Question: I have implemented a 'ViewPager' with 'Tab's using this tutorial:
<URL>
It works as I expected, but now I need to replace the 'Tab's with clickable 'ImageView's, Is there any simple way to do that?
this is the current result:

this is my current code:
'''
public class TabsViewPagerFragmentActivity extends FragmentActivity implements
ViewPager.OnPageChangeListener, TabHost.OnTabChangeListener
{
static final String TAG = "TabsActivity";
private TabHost mTabHost;
private ViewPager mViewPager;
private HashMap<String, TabInfo> mapTabInfo = new HashMap<String, TabsViewPagerFragmentActivity.TabInfo>();
private ViewPagerAdapter mPagerAdapter;
/**
* Maintains extrinsic info of a tab's construct
*/
private class TabInfo
{
private String tag;
private Class<?> clss;
private Bundle args;
private Fragment fragment;
TabInfo(String tag, Class<?> clazz, Bundle args)
{
this.tag = tag;
this.clss = clazz;
this.args = args;
}
}
/**
* A simple factory that returns dummy views to the Tabhost
*/
class TabFactory implements TabContentFactory {
private final Context mContext;
/**
* @param context
*/
public TabFactory(Context context) {
mContext = context;
}
/** (non-Javadoc)
* @see android.widget.TabHost.TabContentFactory#createTabContent(java.lang.String)
*/
public View createTabContent(String tag) {
View v = new View(mContext);
v.setMinimumWidth(0);
v.setMinimumHeight(0);
v.setBackgroundResource(R.drawable.free_text_save_button_selector);
return v;
}
}
/** (non-Javadoc)
* @see android.support.v4.app.FragmentActivity#onCreate(android.os.Bundle)
*/
protected void onCreate(Bundle savedInstanceState)
{
super.onCreate(savedInstanceState);
// Inflate the layout
setContentView(R.layout.tabs_screen_activity_layout);
// Initialise the TabHost
this.initialiseTabHost(savedInstanceState);
if (savedInstanceState != null) {
mTabHost.setCurrentTabByTag(savedInstanceState.getString("tab")); //set the tab as per the saved state
}
// Intialise ViewPager
this.intialiseViewPager();
}
/** (non-Javadoc)
* @see android.support.v4.app.FragmentActivity#onSaveInstanceState(android.os.Bundle)
*/
protected void onSaveInstanceState(Bundle outState) {
outState.putString("tab", mTabHost.getCurrentTabTag()); //save the tab selected
super.onSaveInstanceState(outState);
}
/**
* Initialise ViewPager
*/
private void intialiseViewPager() {
List<Fragment> fragments = new Vector<Fragment>();
fragments.add(Fragment.instantiate(this, Tab1Fragment.class.getName()));
fragments.add(Fragment.instantiate(this, Tab2Fragment.class.getName()));
fragments.add(Fragment.instantiate(this, Tab3Fragment.class.getName()));
this.mPagerAdapter = new ViewPagerAdapter(super.getSupportFragmentManager(), fragments);
this.mViewPager = (ViewPager)super.findViewById(R.id.pager);
this.mViewPager.setAdapter(this.mPagerAdapter);
this.mViewPager.setOnPageChangeListener(this);
}
/**
* Initialise the Tab Host
*/
private void initialiseTabHost(Bundle args) {
mTabHost = (TabHost)findViewById(android.R.id.tabhost);
mTabHost.setup();
TabInfo tabInfo = null;
TabsViewPagerFragmentActivity.AddTab(this, this.mTabHost, this.mTabHost.newTabSpec("Tab1").setIndicator("Tab 1"), ( tabInfo = new TabInfo("Tab1", Tab1Fragment.class, args)));
this.mapTabInfo.put(tabInfo.tag, tabInfo);
TabsViewPagerFragmentActivity.AddTab(this, this.mTabHost, this.mTabHost.newTabSpec("Tab2").setIndicator("Tab 2"), ( tabInfo = new TabInfo("Tab2", Tab2Fragment.class, args)));
this.mapTabInfo.put(tabInfo.tag, tabInfo);
TabsViewPagerFragmentActivity.AddTab(this, this.mTabHost, this.mTabHost.newTabSpec("Tab3").setIndicator("Tab 3"), ( tabInfo = new TabInfo("Tab3", Tab3Fragment.class, args)));
this.mapTabInfo.put(tabInfo.tag, tabInfo);
// Default to first tab
//this.onTabChanged("Tab1");
//
mTabHost.setOnTabChangedListener(this);
}
/**
* Add Tab content to the Tabhost
* @param activity
* @param tabHost
* @param tabSpec
* @param clss
* @param args
*/
private static void AddTab(TabsViewPagerFragmentActivity activity, TabHost tabHost, TabHost.TabSpec tabSpec, TabInfo tabInfo) {
// Attach a Tab view factory to the spec
tabSpec.setContent(activity.new TabFactory(activity));
tabHost.addTab(tabSpec);
}
/** (non-Javadoc)
* @see android.widget.TabHost.OnTabChangeListener#onTabChanged(java.lang.String)
*/
public void onTabChanged(String tag) {
//TabInfo newTab = this.mapTabInfo.get(tag);
int pos = this.mTabHost.getCurrentTab();
this.mViewPager.setCurrentItem(pos);
}
/* (non-Javadoc)
* @see android.support.v4.view.ViewPager.OnPageChangeListener#onPageScrolled(int, float, int)
*/
@Override
public void onPageScrolled(int position, float positionOffset,
int positionOffsetPixels) {
// TODO Auto-generated method stub
}
/* (non-Javadoc)
* @see android.support.v4.view.ViewPager.OnPageChangeListener#onPageSelected(int)
*/
@Override
public void onPageSelected(int position) {
// TODO Auto-generated method stub
this.mTabHost.setCurrentTab(position);
}
/* (non-Javadoc)
* @see android.support.v4.view.ViewPager.OnPageChangeListener#onPageScrollStateChanged(int)
*/
@Override
public void onPageScrollStateChanged(int state) {
// TODO Auto-generated method stub
}
}
'''
'''
public class ViewPagerAdapter extends FragmentPagerAdapter
{
private List<Fragment> fragments;
/**
* @param fm
* @param fragments
*/
public ViewPagerAdapter(FragmentManager fm, List<Fragment> fragments) {
super(fm);
this.fragments = fragments;
}
/* (non-Javadoc)
* @see android.support.v4.app.FragmentPagerAdapter#getItem(int)
*/
@Override
public Fragment getItem(int position) {
return this.fragments.get(position);
}
/* (non-Javadoc)
* @see android.support.v4.view.PagerAdapter#getCount()
*/
@Override
public int getCount() {
return this.fragments.size();
}
}
'''
Any help would be appreciated, Thanks.
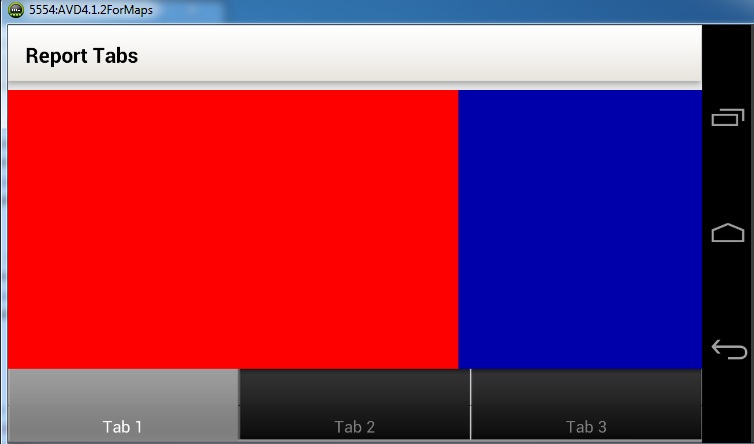
Answer: You can add any view to your 'Tabhost' as follows -
'''
TabSpec tabSpec = mTabHost.newTabSpec("Tag");
ImageView indicator = new ImageView(activity.getBaseContext());
indicator.setImageResource(R.id.tab_img);
tabSpec.setIndicator(indicator);
tabSpec.setContent(activity.new TabFactory(activity));
mTabHost.addTab(tabSpec);
'''
Remember to make 'R.id.tab_img' a selector if you want to change the drawables for the selected and normal states as well.